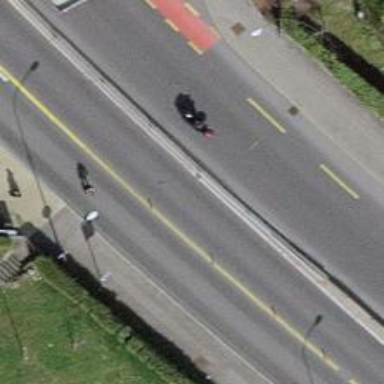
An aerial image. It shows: Primary highway with dedicated lane for buses on the right and shared bus-cycling lane on the right side.